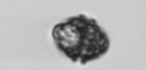
Label: Kryptoperidinium_triquetrum